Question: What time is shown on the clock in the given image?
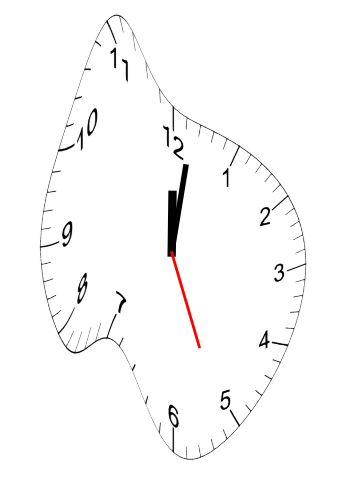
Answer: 12:01:26